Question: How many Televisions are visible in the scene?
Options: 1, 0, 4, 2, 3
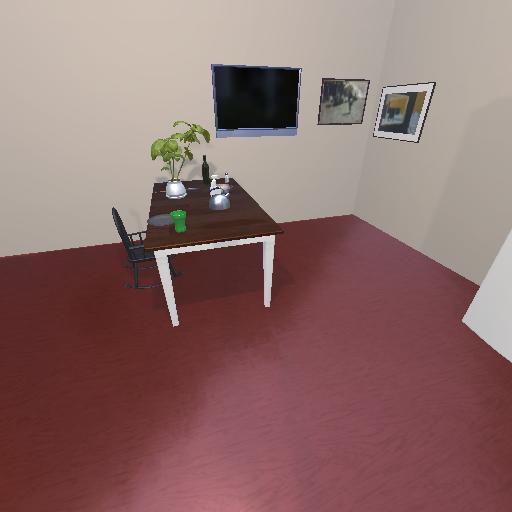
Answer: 1